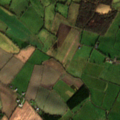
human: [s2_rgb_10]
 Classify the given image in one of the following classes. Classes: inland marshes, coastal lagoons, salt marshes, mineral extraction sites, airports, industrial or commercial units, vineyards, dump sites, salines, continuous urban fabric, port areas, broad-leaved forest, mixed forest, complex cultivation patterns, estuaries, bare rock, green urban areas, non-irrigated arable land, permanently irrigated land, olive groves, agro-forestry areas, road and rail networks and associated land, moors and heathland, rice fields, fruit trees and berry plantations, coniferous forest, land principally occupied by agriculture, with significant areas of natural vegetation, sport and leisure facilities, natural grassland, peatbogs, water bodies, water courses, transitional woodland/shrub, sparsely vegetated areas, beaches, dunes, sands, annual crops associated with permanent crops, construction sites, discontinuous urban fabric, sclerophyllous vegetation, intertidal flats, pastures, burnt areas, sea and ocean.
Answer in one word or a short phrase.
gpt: non-irrigated arable land, pastures